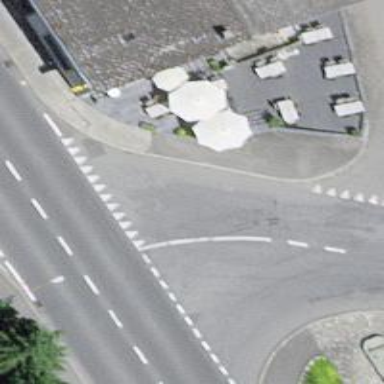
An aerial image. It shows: Road with "give way" sign.